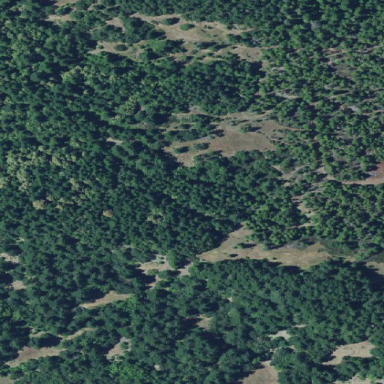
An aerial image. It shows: Forest area.